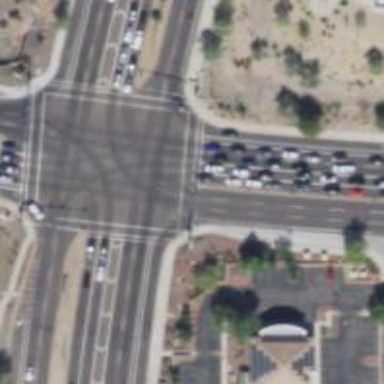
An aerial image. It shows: Solid stop line on the road marking.